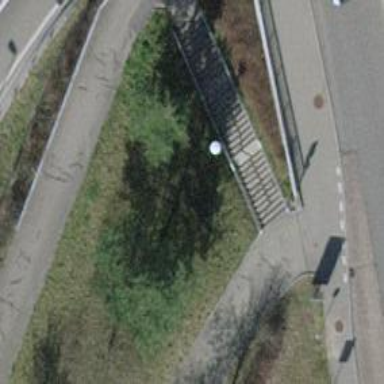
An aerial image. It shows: Steps made of asphalt.